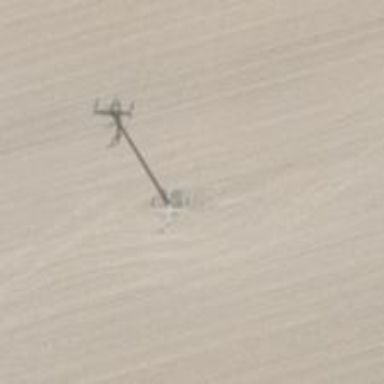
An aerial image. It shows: Power pole.